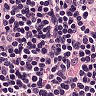
Metastatic tissue present: no